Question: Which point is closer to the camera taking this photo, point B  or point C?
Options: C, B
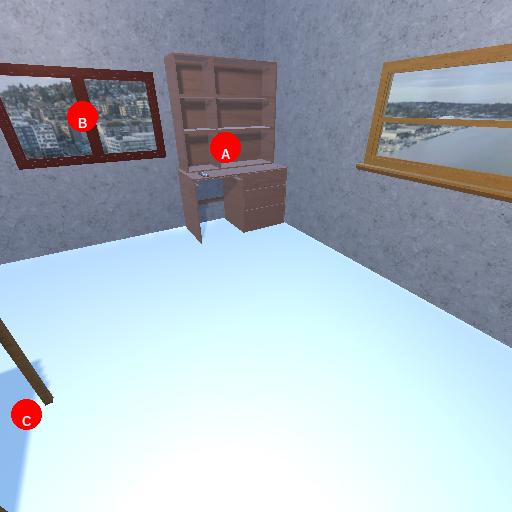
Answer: C